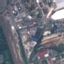
Land use / land cover class: Industrial